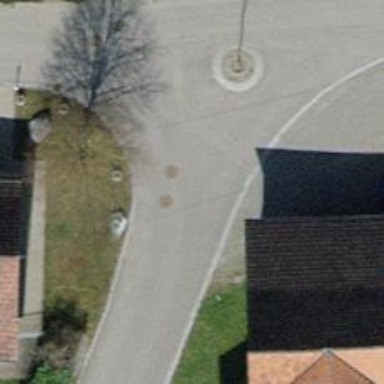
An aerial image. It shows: Unclassified road with asphalt surface.